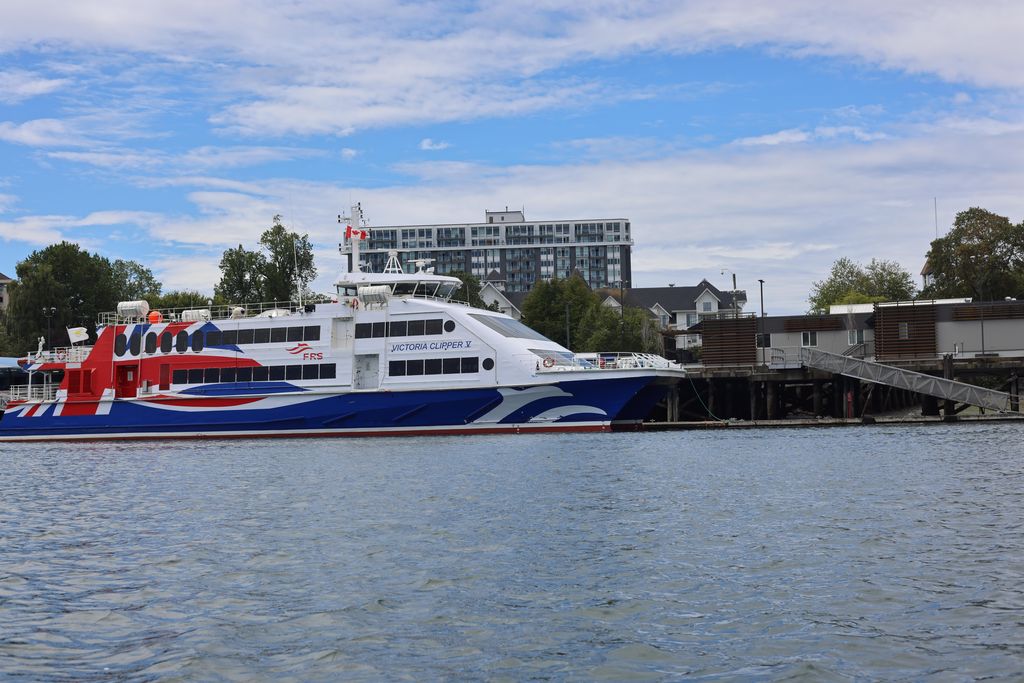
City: victoria